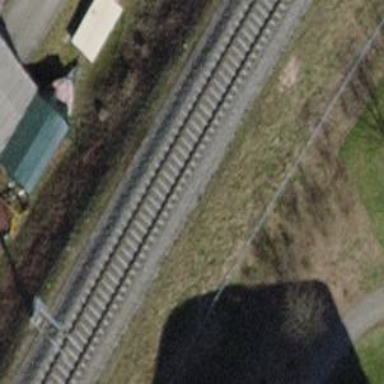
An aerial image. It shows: Railway line with electrified contact line. It runs along embankment with one track.